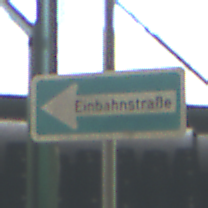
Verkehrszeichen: EinbahnstrasseLinksweisend
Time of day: MorningAfternoon
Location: Roofed (Special)
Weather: NotSpecified
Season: NotSpecified
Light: Artificial